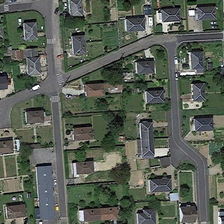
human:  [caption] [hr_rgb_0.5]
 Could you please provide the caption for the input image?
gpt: many buildings and many green trees are in a medium residential area .

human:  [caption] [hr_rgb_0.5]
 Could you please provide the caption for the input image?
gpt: many buildings and many green trees are in a medium residential area .

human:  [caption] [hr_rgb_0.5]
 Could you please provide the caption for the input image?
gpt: many buildings and many green trees are in a medium residential area .

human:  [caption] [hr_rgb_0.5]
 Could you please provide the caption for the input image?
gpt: many buildings and many green trees are in a medium residential area .

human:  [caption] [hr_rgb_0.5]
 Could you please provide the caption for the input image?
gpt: many buildings and many green trees are in a medium residential area .